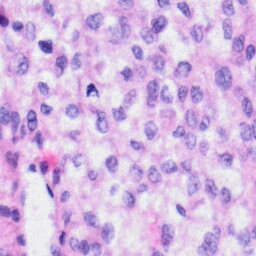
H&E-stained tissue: Liver